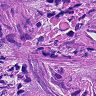
Metastatic tissue present: yes